Question:
<URL>
I was looking at a similar question. I'm using Play 2.0.3 and it still doesn't work.
Any clue why ?
I'm following this tutorial - <URL>
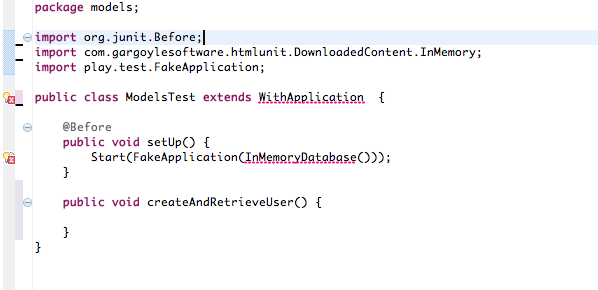
Answer: The tutorial is a work in progress, and is based on Play 2.1, which is not yet released. You'll have to download and build Play 2.1 yourself if you want to use it.